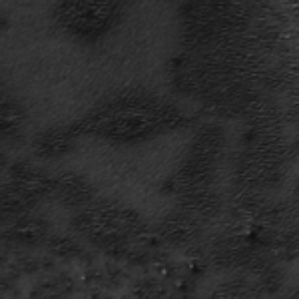
Label: frost